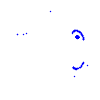
Particle: proton